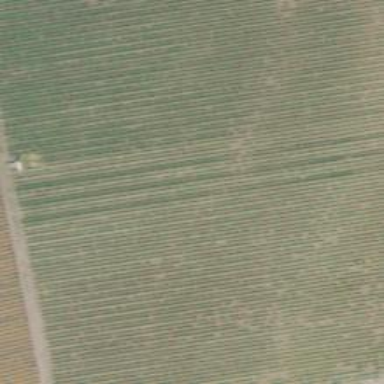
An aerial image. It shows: Vineyard with wine grapes as the crop.